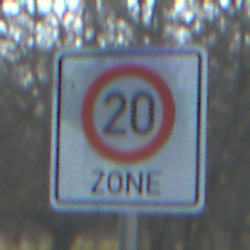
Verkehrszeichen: BeginnZone20
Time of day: MorningAfternoon
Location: Outdoor (Nature)
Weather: Clear
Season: NotSpecified
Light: Natural